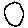
Label: circle